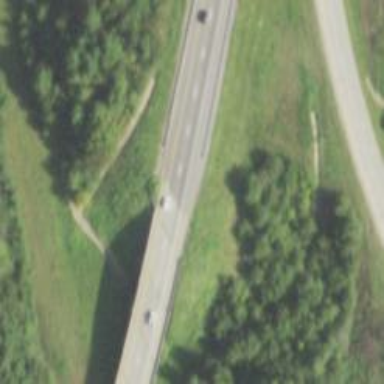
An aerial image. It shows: Beam-structured bridge on motorway.